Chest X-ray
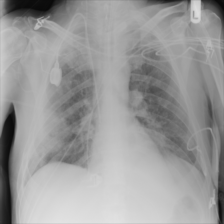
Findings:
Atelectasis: negative
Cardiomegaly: negative
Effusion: negative
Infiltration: negative
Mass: negative
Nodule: negative
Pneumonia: negative
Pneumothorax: negative
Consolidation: negative
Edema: negative
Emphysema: negative
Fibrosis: negative
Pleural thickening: negative
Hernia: negative